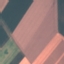
Land use / land cover: AnnualCrop